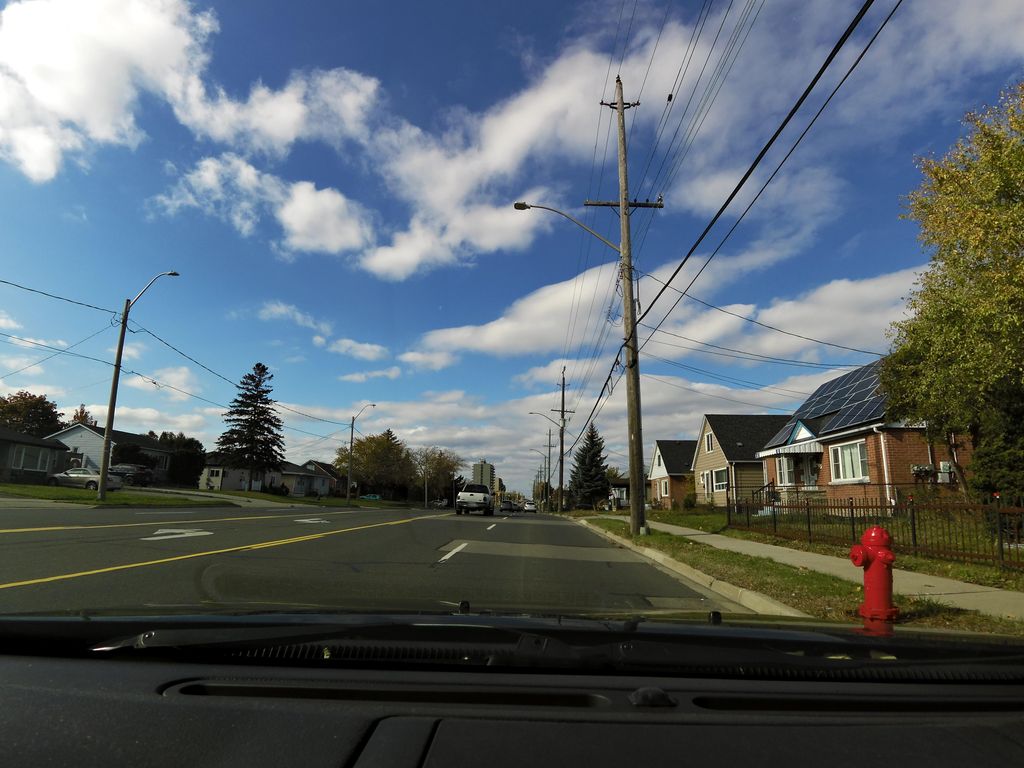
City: hamilton